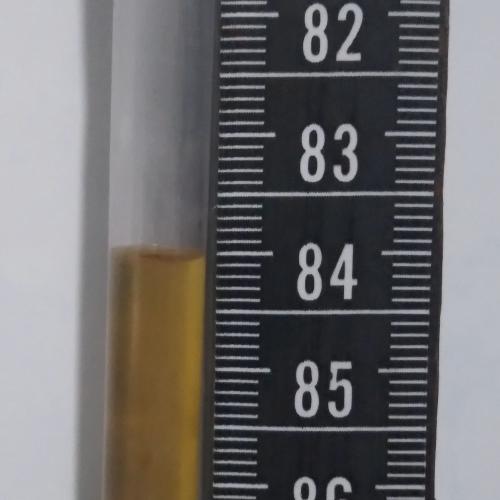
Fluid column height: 84.0 cm